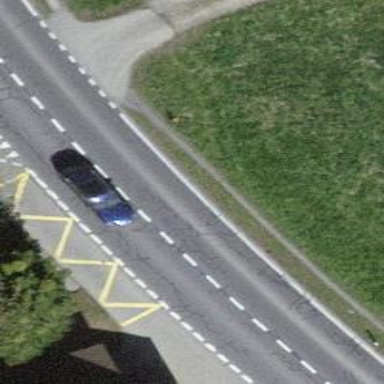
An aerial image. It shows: Bus stop with stop position for public transport.